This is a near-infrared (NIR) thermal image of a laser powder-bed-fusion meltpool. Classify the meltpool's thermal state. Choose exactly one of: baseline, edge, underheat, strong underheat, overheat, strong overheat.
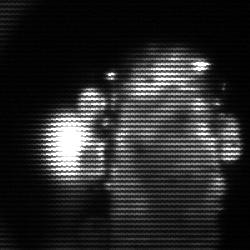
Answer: strong underheat